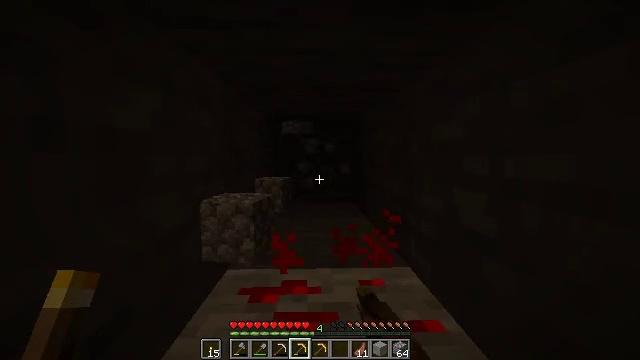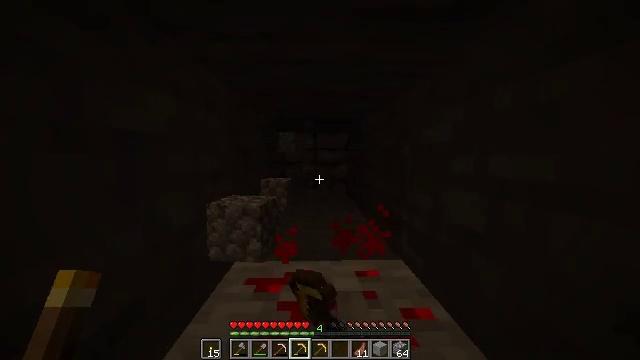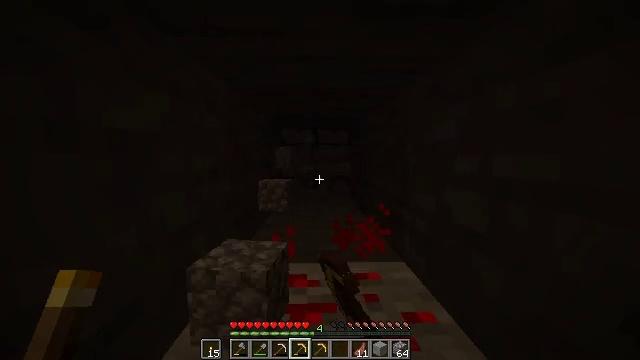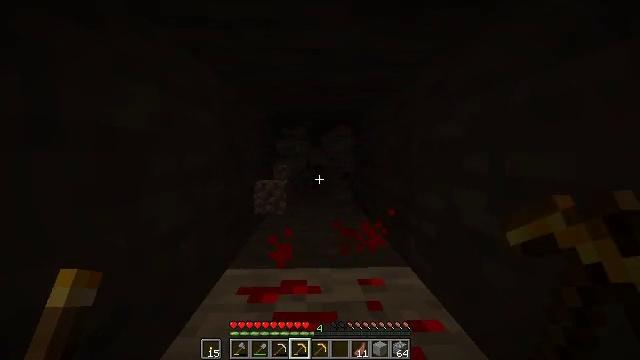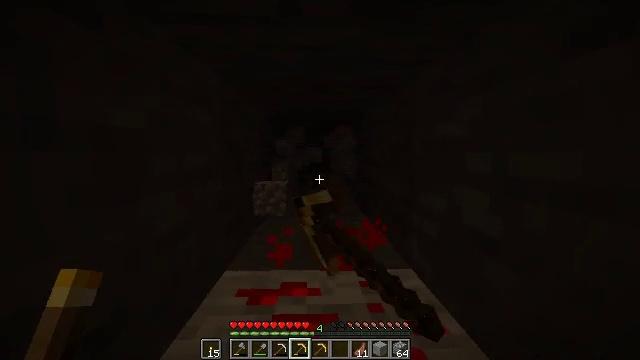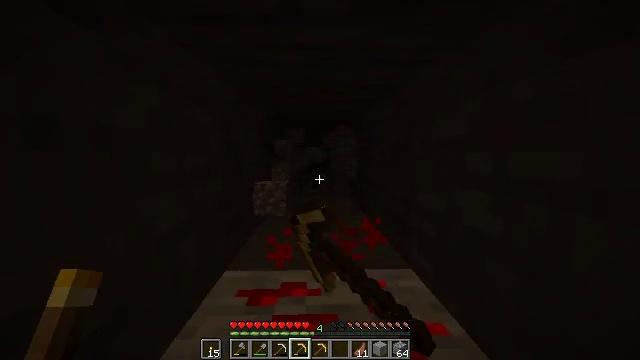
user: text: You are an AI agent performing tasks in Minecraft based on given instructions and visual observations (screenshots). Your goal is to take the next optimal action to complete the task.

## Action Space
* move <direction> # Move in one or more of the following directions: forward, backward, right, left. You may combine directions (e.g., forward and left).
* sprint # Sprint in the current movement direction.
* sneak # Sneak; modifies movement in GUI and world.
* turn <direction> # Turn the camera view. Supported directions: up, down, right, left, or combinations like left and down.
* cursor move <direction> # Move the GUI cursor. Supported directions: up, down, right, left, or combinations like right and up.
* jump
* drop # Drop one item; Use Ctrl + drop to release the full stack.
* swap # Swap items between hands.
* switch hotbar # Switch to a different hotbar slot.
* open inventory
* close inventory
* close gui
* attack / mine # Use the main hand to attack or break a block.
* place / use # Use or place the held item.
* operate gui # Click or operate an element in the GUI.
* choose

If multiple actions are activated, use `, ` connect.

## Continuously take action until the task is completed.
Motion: motion action
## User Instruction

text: Dig up the stone with a tool.
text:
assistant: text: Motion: move forward, attack / mine
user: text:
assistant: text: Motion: move forward, attack / mine
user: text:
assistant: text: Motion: attack / mine
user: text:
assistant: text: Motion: attack / mine
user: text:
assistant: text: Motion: attack / mine
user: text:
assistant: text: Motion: attack / mine